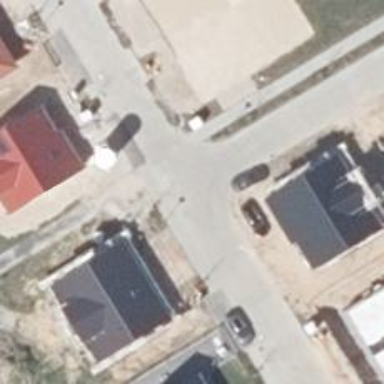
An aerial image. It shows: Smooth asphalt road in residential area.